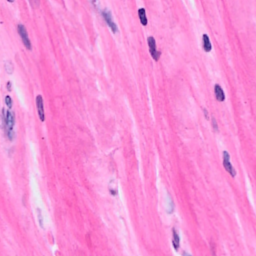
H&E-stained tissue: Breast